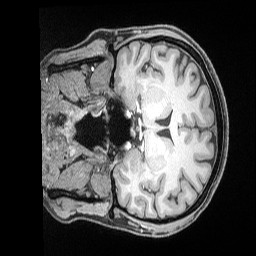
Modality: T1w
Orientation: coronal
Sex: female
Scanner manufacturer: siemens
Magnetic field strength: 3 T
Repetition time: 2.53 s
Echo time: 0.00169 s